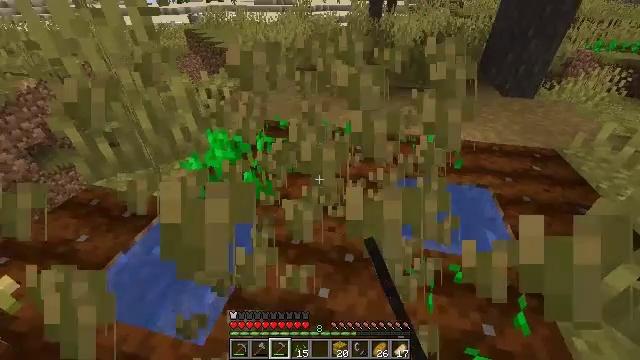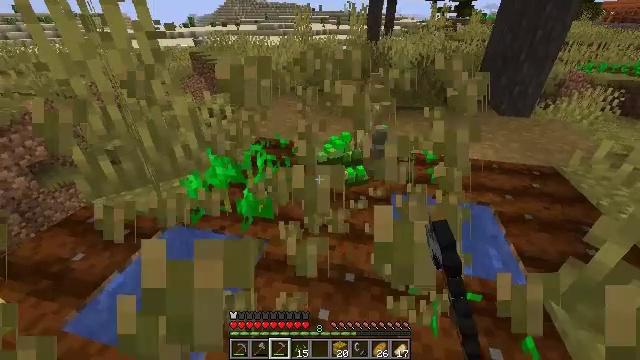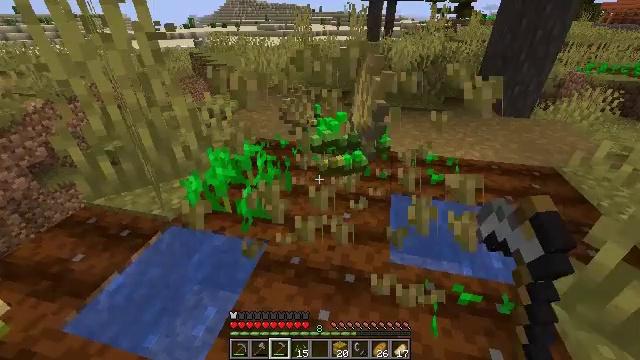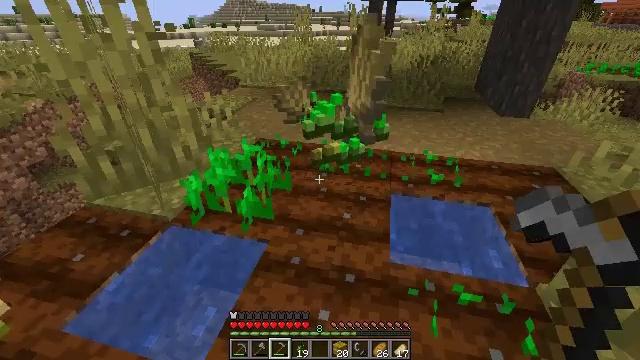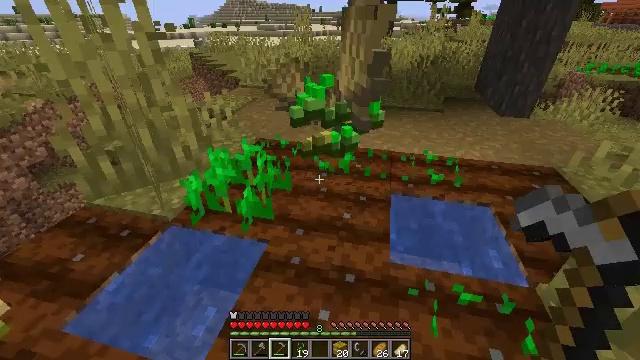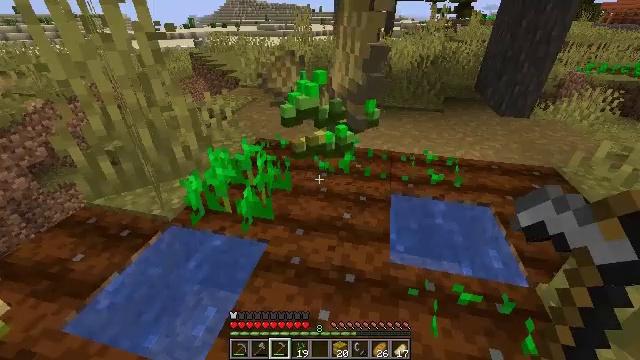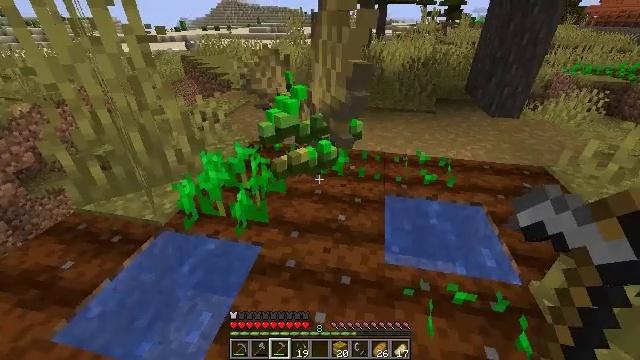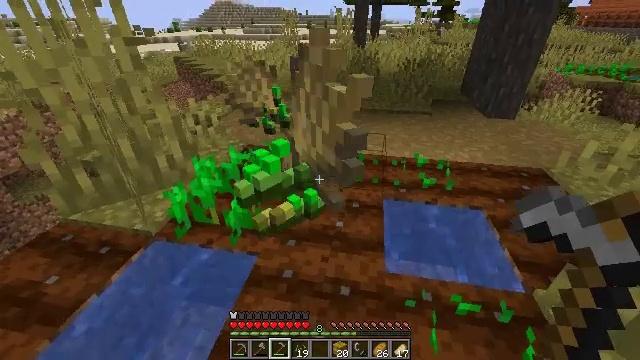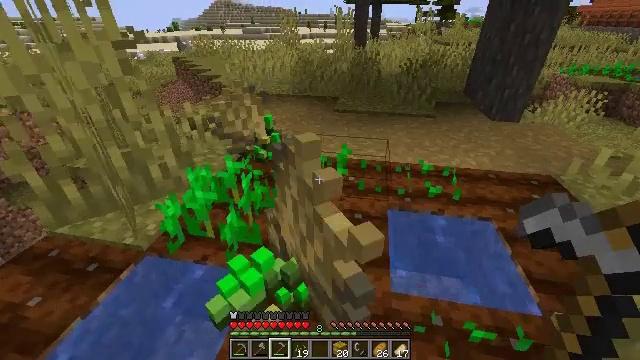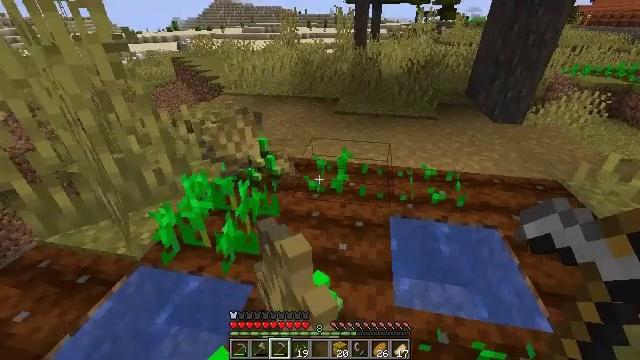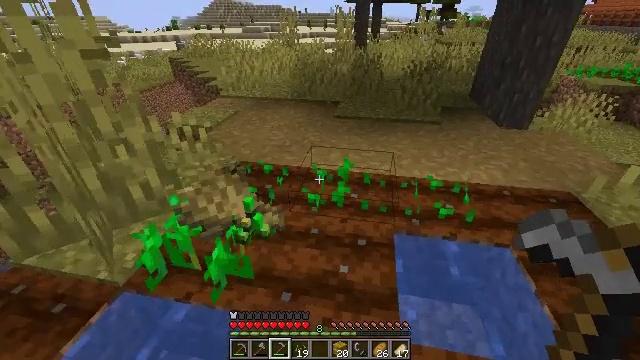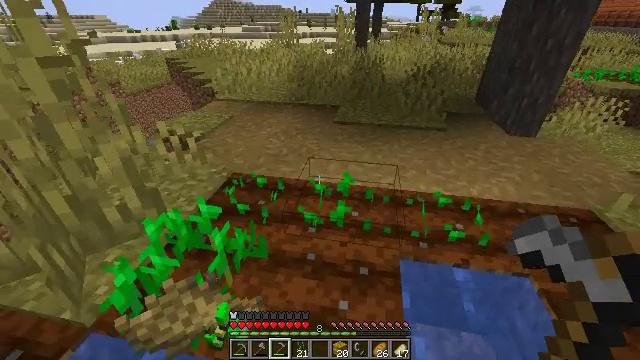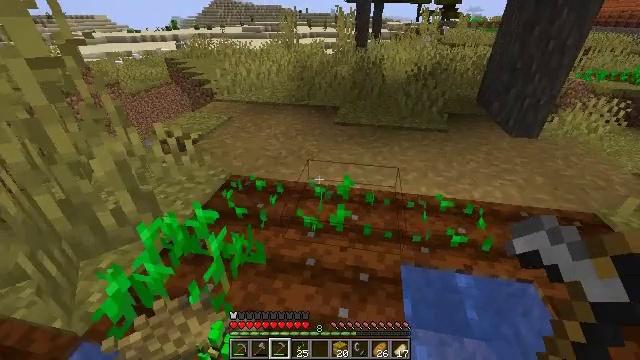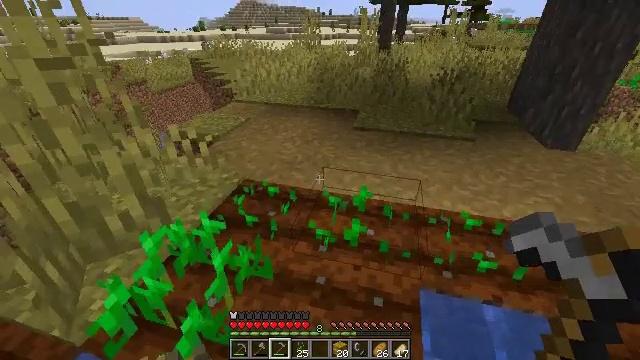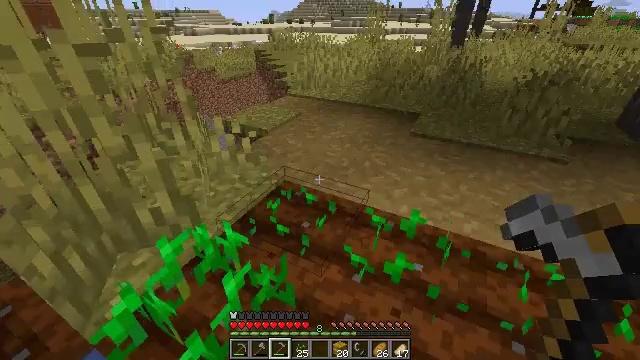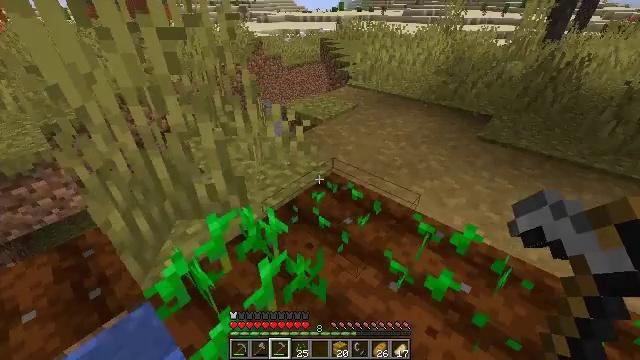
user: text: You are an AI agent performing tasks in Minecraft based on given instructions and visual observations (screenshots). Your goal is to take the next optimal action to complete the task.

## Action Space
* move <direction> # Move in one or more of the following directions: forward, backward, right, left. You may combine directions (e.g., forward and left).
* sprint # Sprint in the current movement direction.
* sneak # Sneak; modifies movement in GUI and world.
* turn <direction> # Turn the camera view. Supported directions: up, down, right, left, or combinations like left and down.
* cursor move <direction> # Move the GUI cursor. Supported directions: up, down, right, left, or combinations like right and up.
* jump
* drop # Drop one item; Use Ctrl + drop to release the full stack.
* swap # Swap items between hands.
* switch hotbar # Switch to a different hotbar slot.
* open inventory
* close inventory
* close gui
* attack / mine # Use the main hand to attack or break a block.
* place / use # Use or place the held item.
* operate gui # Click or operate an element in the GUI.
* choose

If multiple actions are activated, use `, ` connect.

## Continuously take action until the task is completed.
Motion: motion action
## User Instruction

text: Destroy the wheat to collect it.
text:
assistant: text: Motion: turn up
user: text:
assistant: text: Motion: no_op
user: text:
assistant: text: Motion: no_op
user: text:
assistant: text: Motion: no_op
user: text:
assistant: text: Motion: no_op
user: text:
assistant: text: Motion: turn right
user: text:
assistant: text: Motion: move forward, turn right
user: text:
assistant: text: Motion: move forward
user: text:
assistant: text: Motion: move forward
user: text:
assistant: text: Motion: move forward
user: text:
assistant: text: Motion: move forward
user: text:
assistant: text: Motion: move forward
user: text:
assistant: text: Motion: move forward, turn left
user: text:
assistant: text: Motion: move forward, turn left and down
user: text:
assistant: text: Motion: move forward, turn left and down
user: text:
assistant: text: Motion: move forward, turn left and down
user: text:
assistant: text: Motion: move forward, turn left
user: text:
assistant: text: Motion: move forward, turn left
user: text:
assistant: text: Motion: move forward, turn left
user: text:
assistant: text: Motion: move forward, turn left and up
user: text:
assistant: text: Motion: move forward, turn left
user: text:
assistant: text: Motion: move forward, turn left
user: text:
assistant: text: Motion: move forward, turn left
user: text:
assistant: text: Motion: move forward, turn left and down
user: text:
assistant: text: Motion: move forward, turn left and down
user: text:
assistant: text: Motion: move forward, turn left
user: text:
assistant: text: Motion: move forward, turn left
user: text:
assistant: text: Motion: move forward, turn left and down
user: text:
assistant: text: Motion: turn left
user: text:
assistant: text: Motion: attack / mine